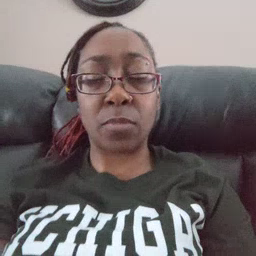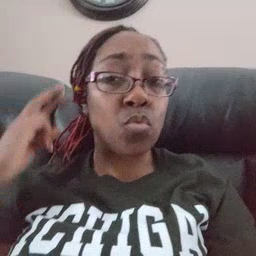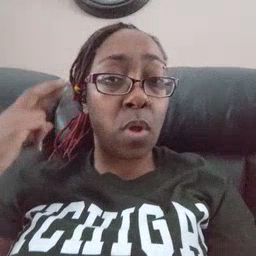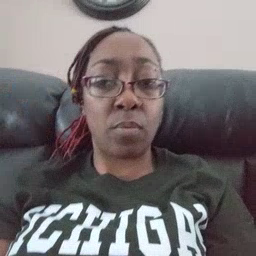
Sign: radio